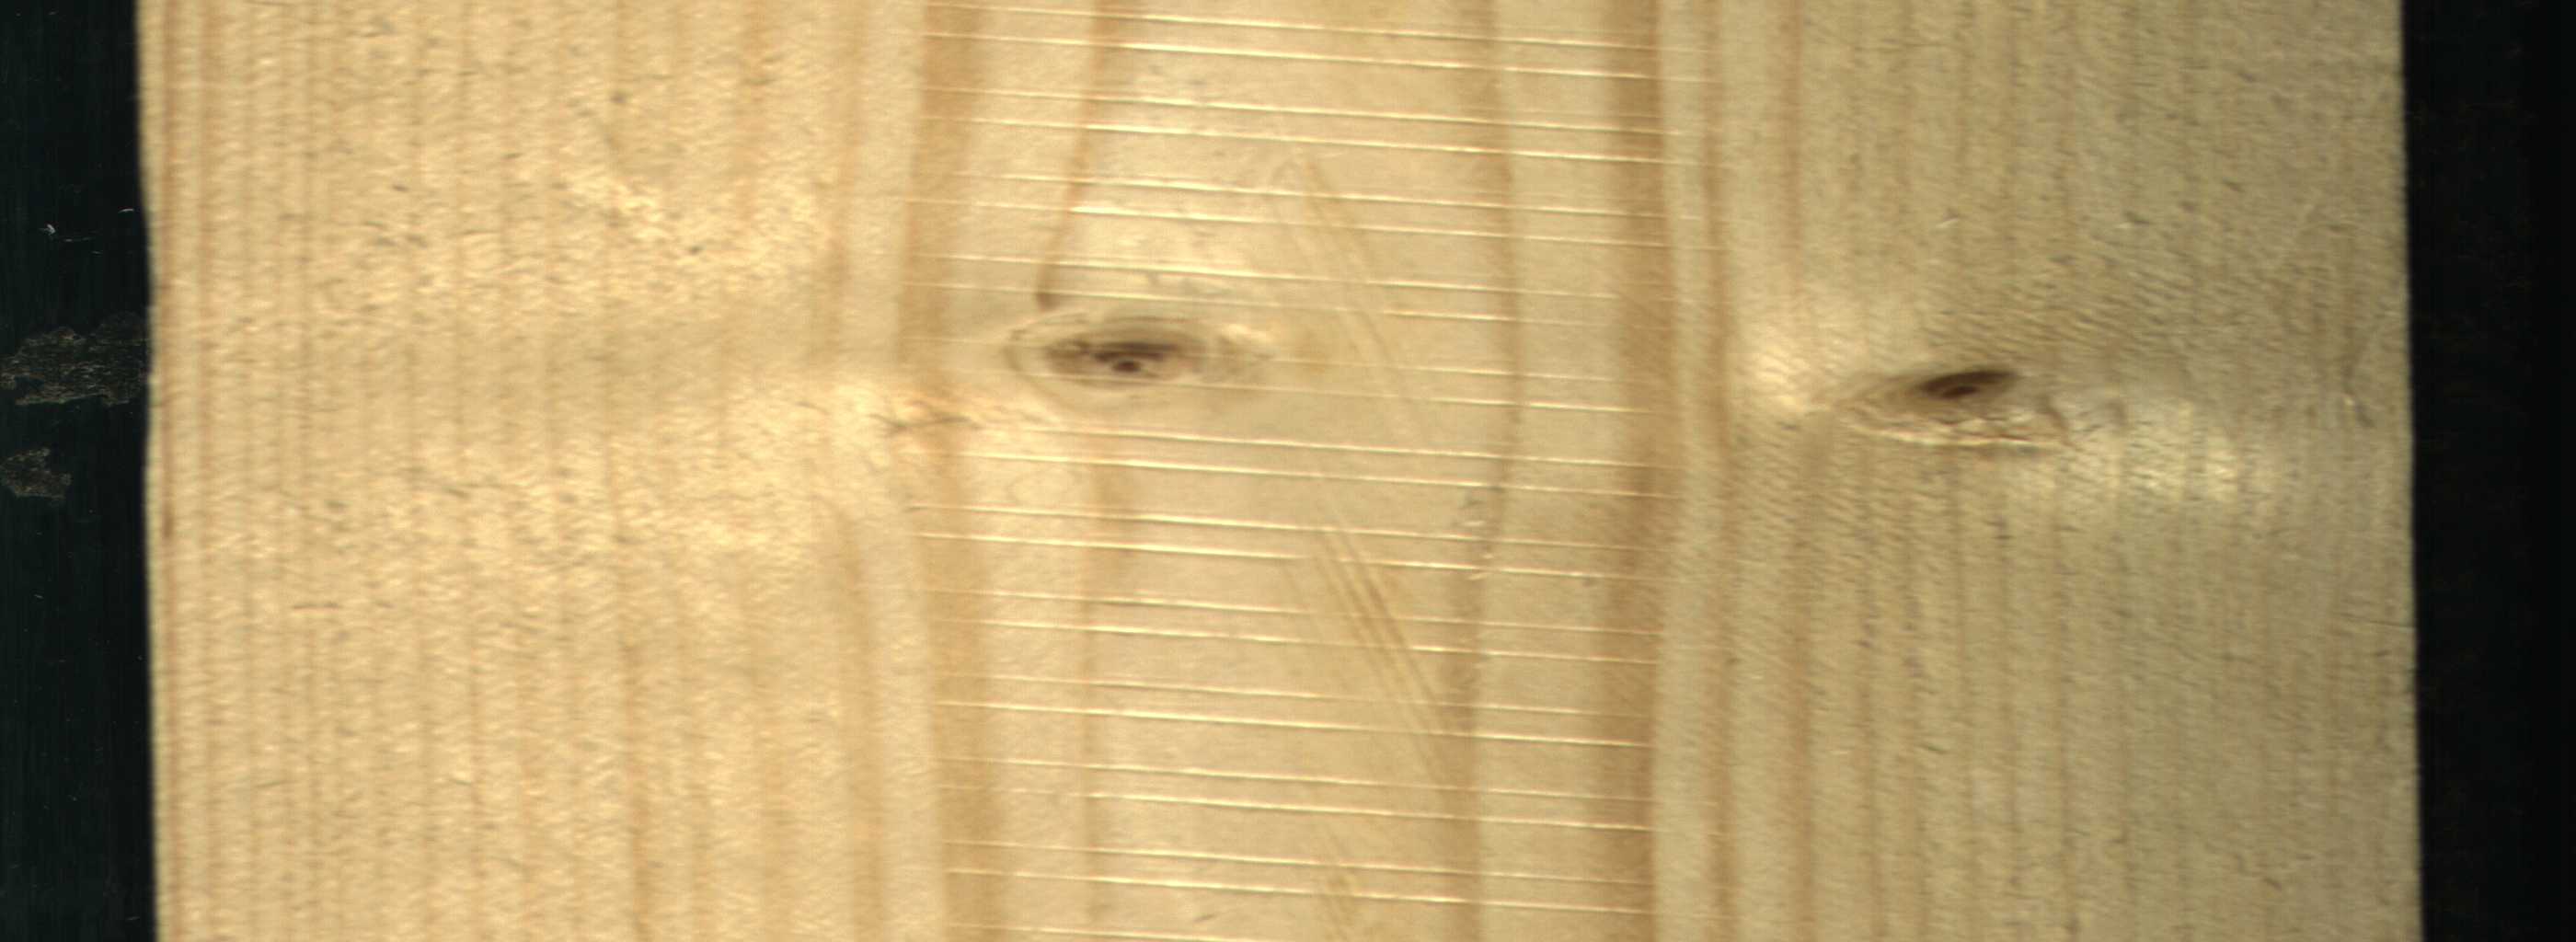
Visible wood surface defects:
Live_Knot
Live_Knot